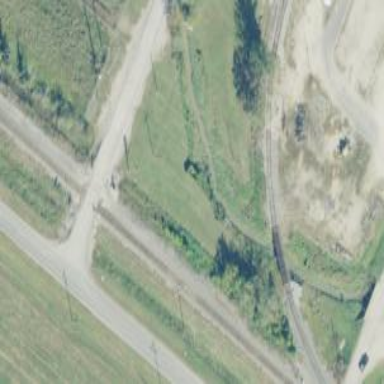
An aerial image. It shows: Railway spur junction.